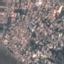
Land use / land cover: Residential